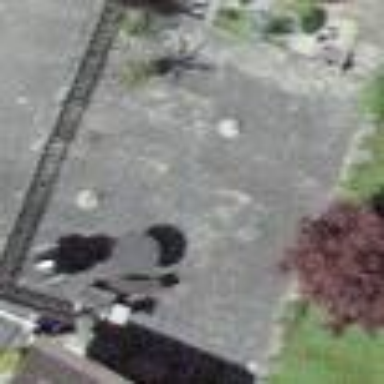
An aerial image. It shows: Garage.